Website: crate-barrel
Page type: review-order
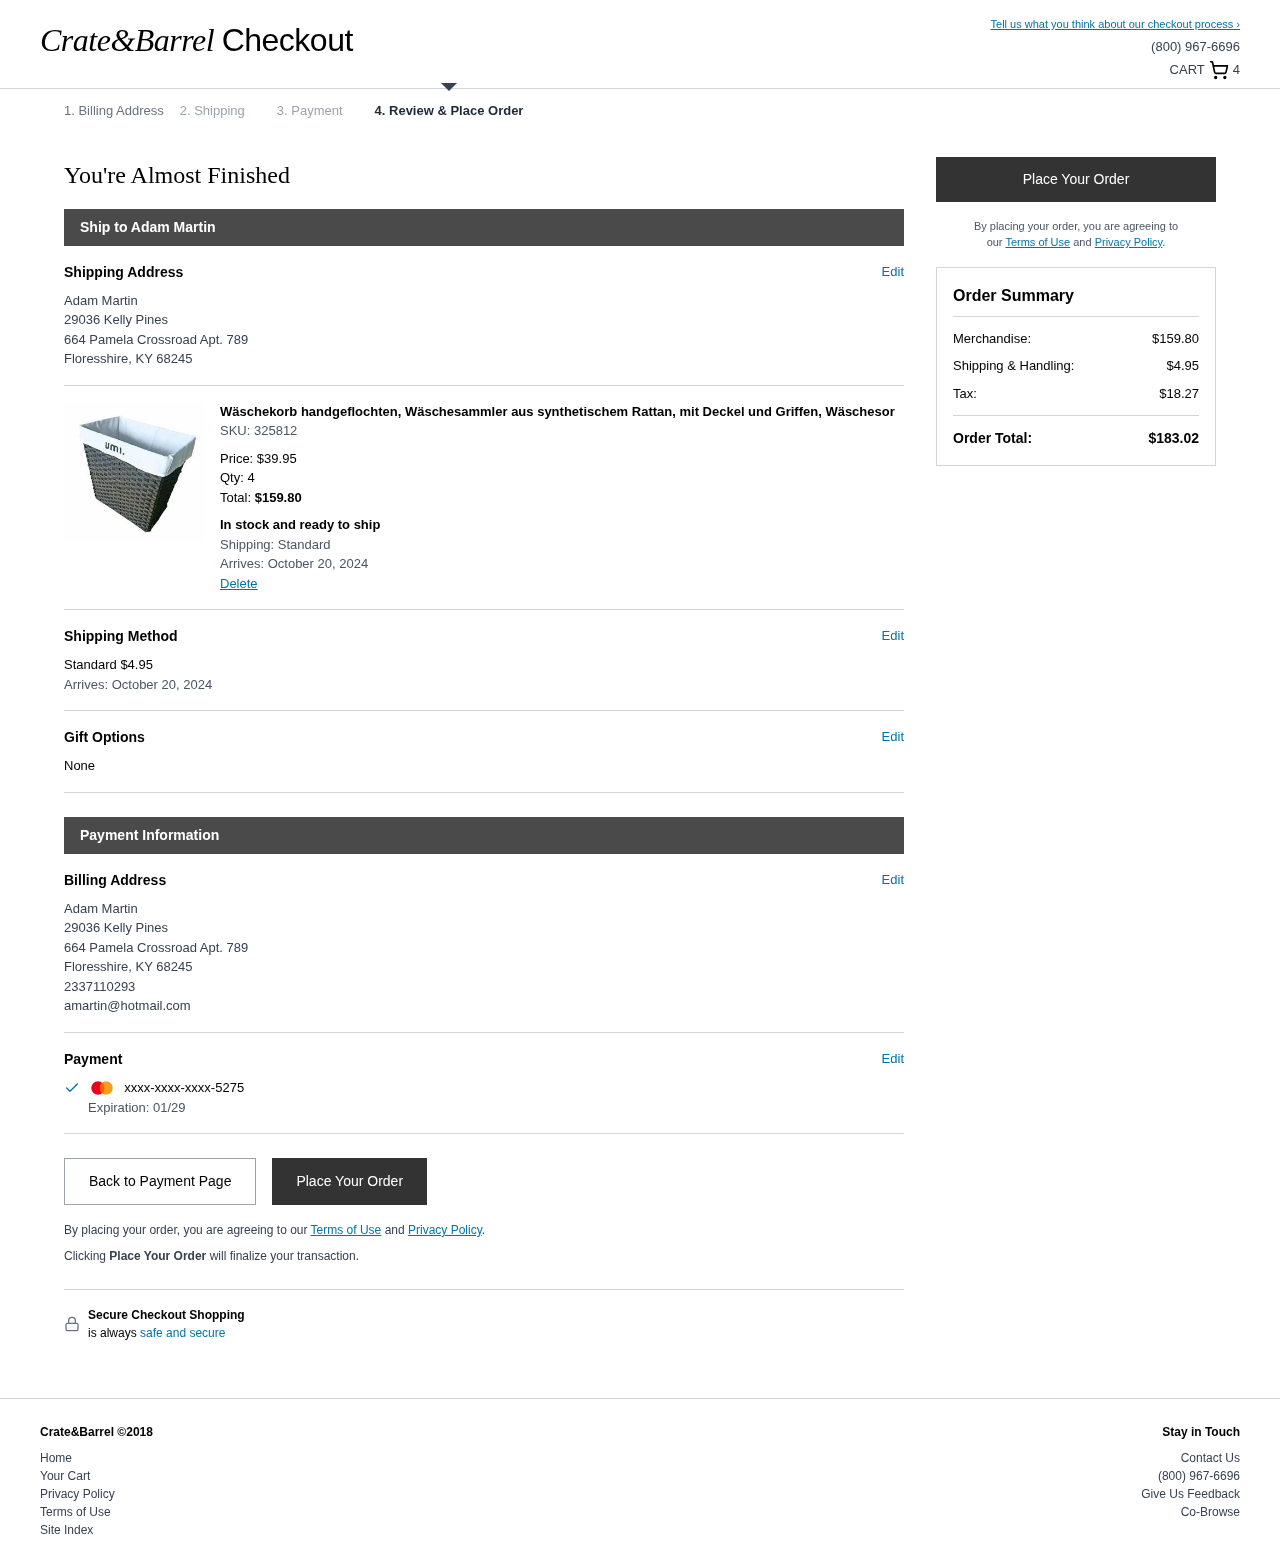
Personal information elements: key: PII_CARD_EXPIRY
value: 01/29
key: PII_CARD_LAST4
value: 5275
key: PII_EMAIL
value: amartin@hotmail.com
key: PII_FULLNAME
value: Adam Martin
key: PII_PHONE
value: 2337110293
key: PII_STREET
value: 29036 Kelly Pines
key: PII_STREET2
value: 664 Pamela Crossroad Apt. 789
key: PII_FULLNAME2
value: Adam Martin
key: PII_CITY2
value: Floresshire
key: PII_STATE_ABBR2
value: KY
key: PII_POSTCODE2
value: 68245
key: PII_FULLNAME3
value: Adam Martin
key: PII_CITY3
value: Floresshire
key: PII_STATE_ABBR3
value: KY
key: PII_POSTCODE
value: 68245
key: PII_POSTCODE_FULL
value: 68245
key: PII_POSTCODE_NUMERIC
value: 68245
Product elements: key: PRODUCT1_NAME
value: Wäschekorb handgeflochten, Wäschesammler aus synthetischem Rattan, mit Deckel und Griffen, Wäschesor
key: PRODUCT1_PRICE
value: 39.95
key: PRODUCT1_QUANTITY
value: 4
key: PRODUCT1_SKU
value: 325812
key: PRODUCT1_TOTAL
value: $159.80
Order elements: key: ORDER_NUM_ITEMS
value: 4
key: ORDER_DELIVERY_DATE
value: October 20, 2024
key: ORDER_SHIPPING_COST
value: $4.95
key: ORDER_DELIVERY_DATE2
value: October 20, 2024
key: ORDER_SUBTOTAL
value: $159.80
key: ORDER_SHIPPING_COST2
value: $4.95
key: ORDER_TAX
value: $18.27
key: ORDER_TOTAL
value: $183.02